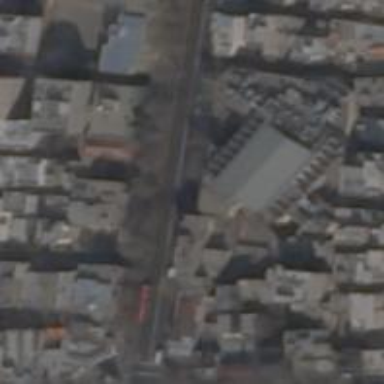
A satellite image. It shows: Building that serves as place of worship.